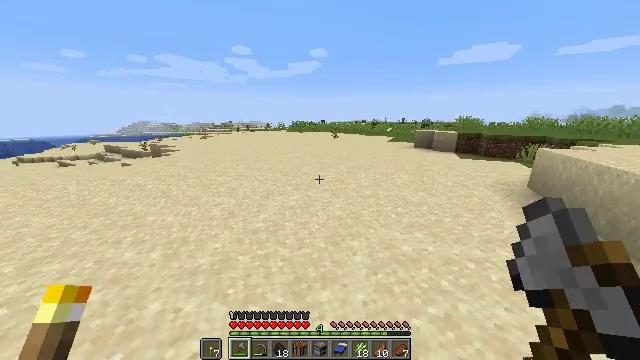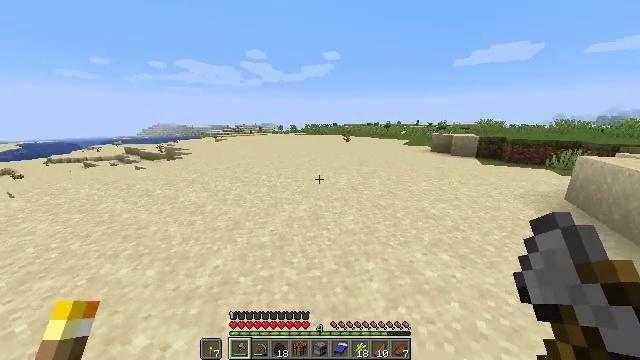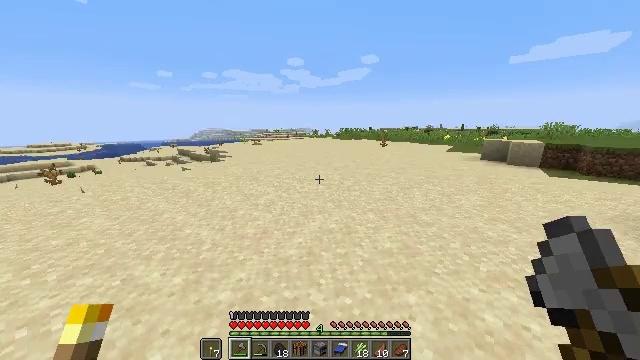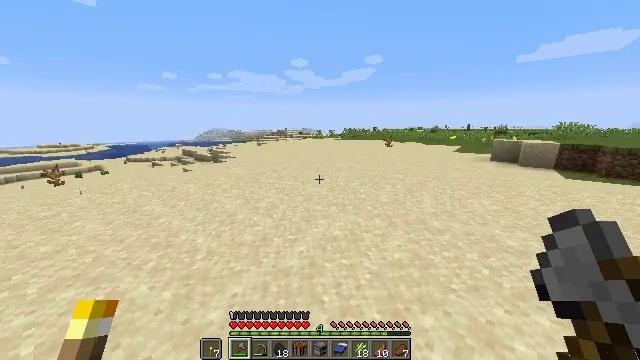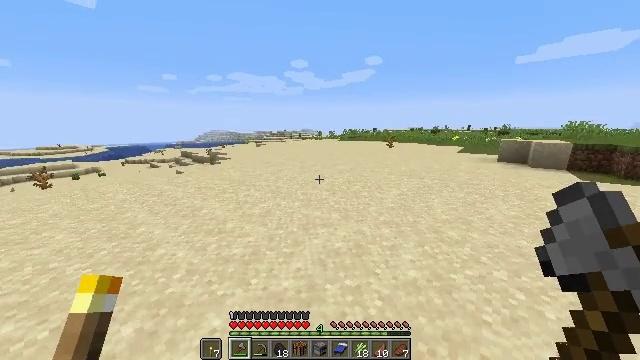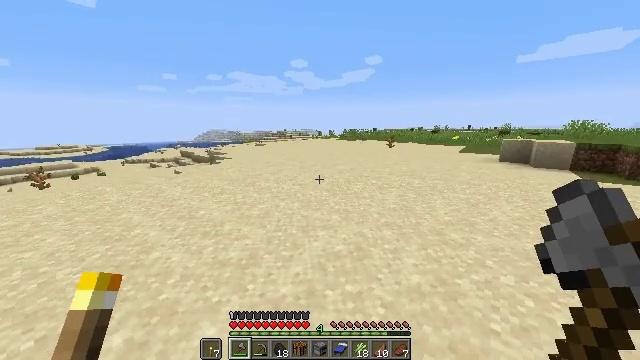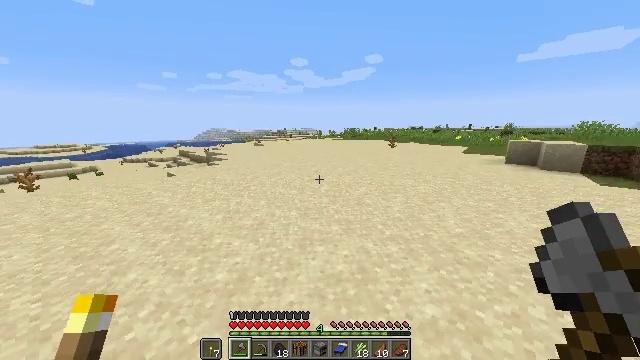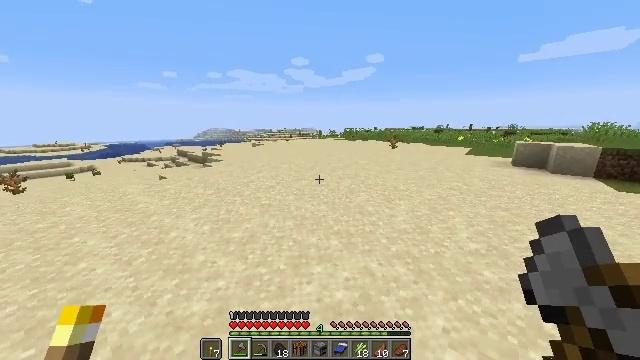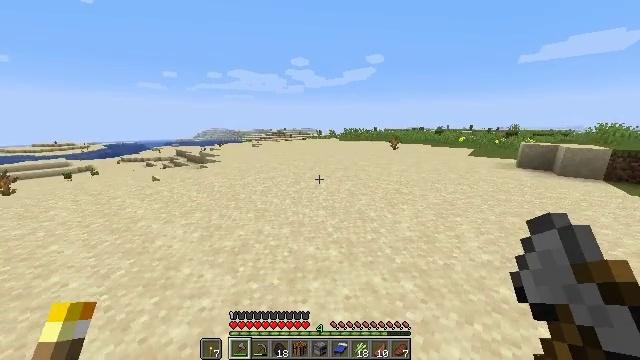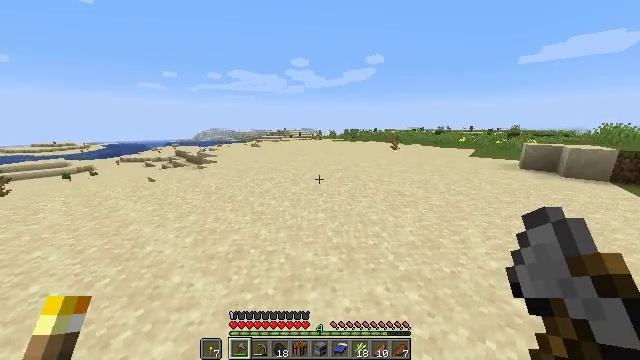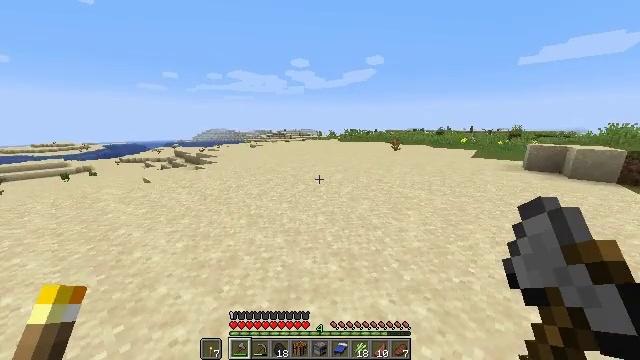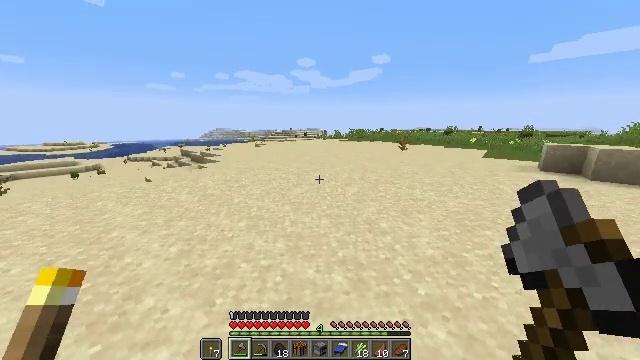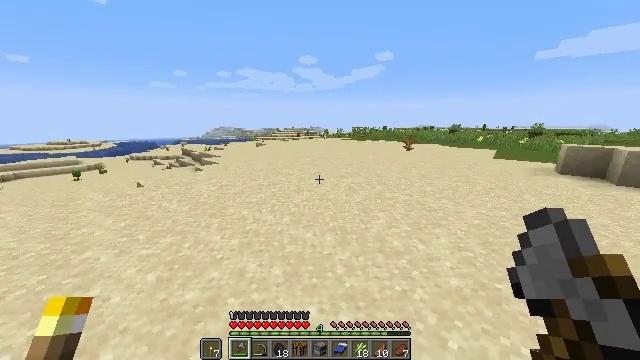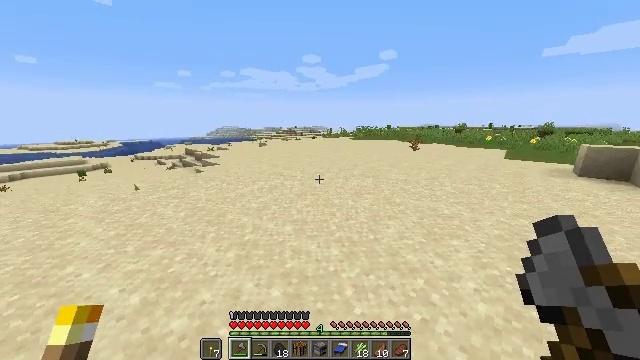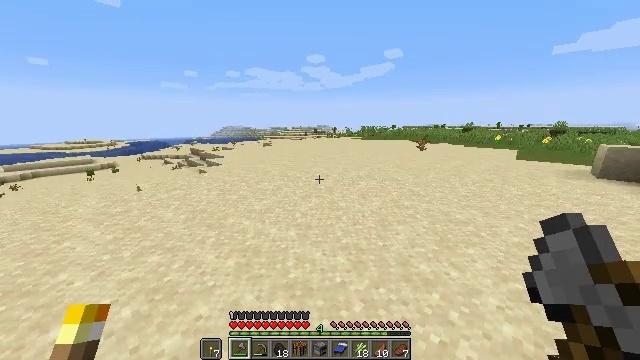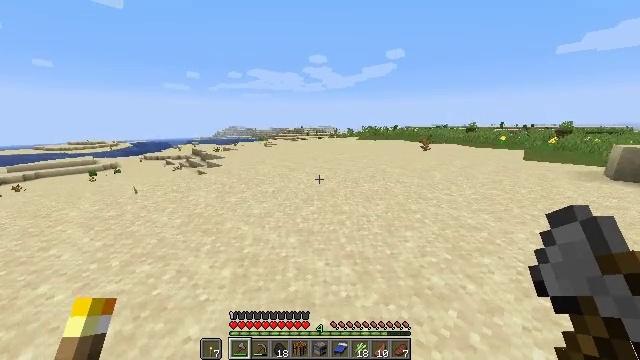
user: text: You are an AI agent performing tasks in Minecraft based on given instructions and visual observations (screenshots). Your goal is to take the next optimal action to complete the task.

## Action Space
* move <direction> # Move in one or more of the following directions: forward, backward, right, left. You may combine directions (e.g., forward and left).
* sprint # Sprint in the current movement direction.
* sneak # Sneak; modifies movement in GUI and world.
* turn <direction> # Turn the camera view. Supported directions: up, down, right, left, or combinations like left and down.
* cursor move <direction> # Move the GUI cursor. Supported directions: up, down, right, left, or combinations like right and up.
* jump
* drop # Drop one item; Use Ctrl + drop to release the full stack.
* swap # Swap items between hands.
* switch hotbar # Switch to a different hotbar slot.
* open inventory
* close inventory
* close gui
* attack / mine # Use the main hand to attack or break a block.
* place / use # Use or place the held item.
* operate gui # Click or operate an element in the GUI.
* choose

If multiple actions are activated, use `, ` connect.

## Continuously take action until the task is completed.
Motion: motion action
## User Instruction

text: Gather blue terracotta by attacking it.
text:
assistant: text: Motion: move forward, sprint, turn left
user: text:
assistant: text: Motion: move forward, sprint, turn left and up
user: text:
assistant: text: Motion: move forward, turn left
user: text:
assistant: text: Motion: move forward
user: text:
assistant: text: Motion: move forward
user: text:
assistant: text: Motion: move forward
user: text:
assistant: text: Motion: move forward
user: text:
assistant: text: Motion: move forward
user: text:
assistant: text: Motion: move forward
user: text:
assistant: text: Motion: move forward
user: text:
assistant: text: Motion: move forward, turn left
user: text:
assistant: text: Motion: move forward
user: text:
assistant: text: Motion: move forward
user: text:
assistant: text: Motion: move forward, turn left
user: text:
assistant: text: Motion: move forward
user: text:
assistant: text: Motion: move forward
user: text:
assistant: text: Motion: move forward
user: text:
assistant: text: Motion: move forward
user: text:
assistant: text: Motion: move forward
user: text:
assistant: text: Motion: move forward
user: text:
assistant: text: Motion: move forward
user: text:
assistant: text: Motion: move forward
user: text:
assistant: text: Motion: move forward, sprint
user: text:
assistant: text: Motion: move forward, sprint
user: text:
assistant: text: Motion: move forward, sprint
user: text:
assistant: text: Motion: move forward, sprint
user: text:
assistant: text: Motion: move forward, sprint
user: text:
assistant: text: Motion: move forward, sprint
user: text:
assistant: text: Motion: move forward, sprint
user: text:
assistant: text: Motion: move forward, sprint